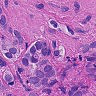
Metastatic tissue present: yes